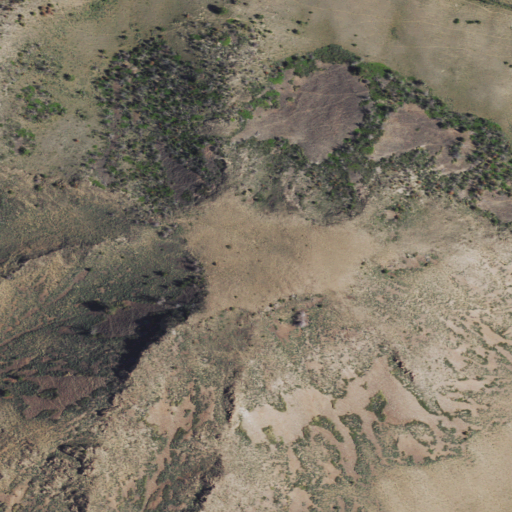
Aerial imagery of mountain in Wyoming named Goat Mountain containing shrub and evergreen forest